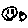
Label: smiley face